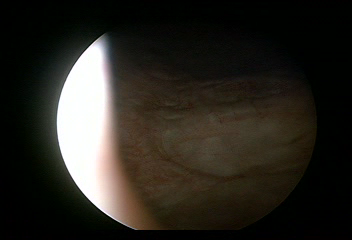
Modality: WLC
Class: Normal mucosa
Bladder cancer association: No